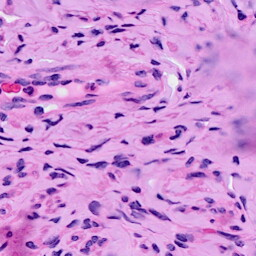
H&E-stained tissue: Ovarian